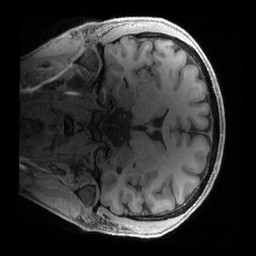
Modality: T1w
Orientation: coronal
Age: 34
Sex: male
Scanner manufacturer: siemens
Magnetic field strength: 3 T
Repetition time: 2.4 s
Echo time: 0.00241 s